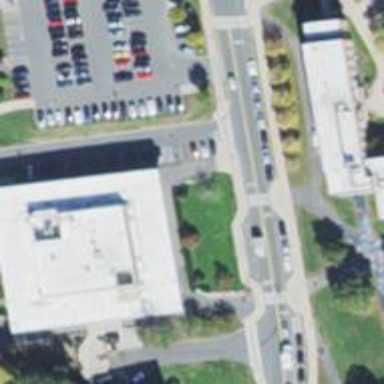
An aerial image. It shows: Parking space.